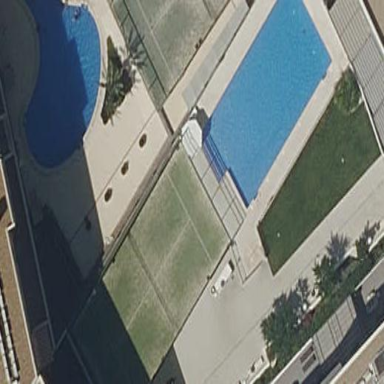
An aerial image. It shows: Tennis court on pitch.